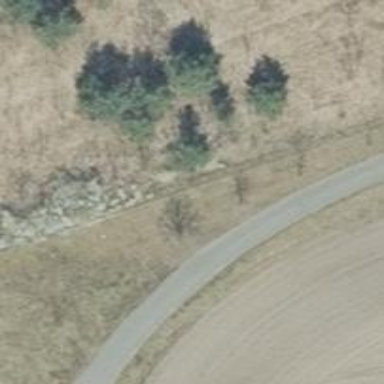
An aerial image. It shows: Avenue of deciduous broadleaved trees.